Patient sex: F
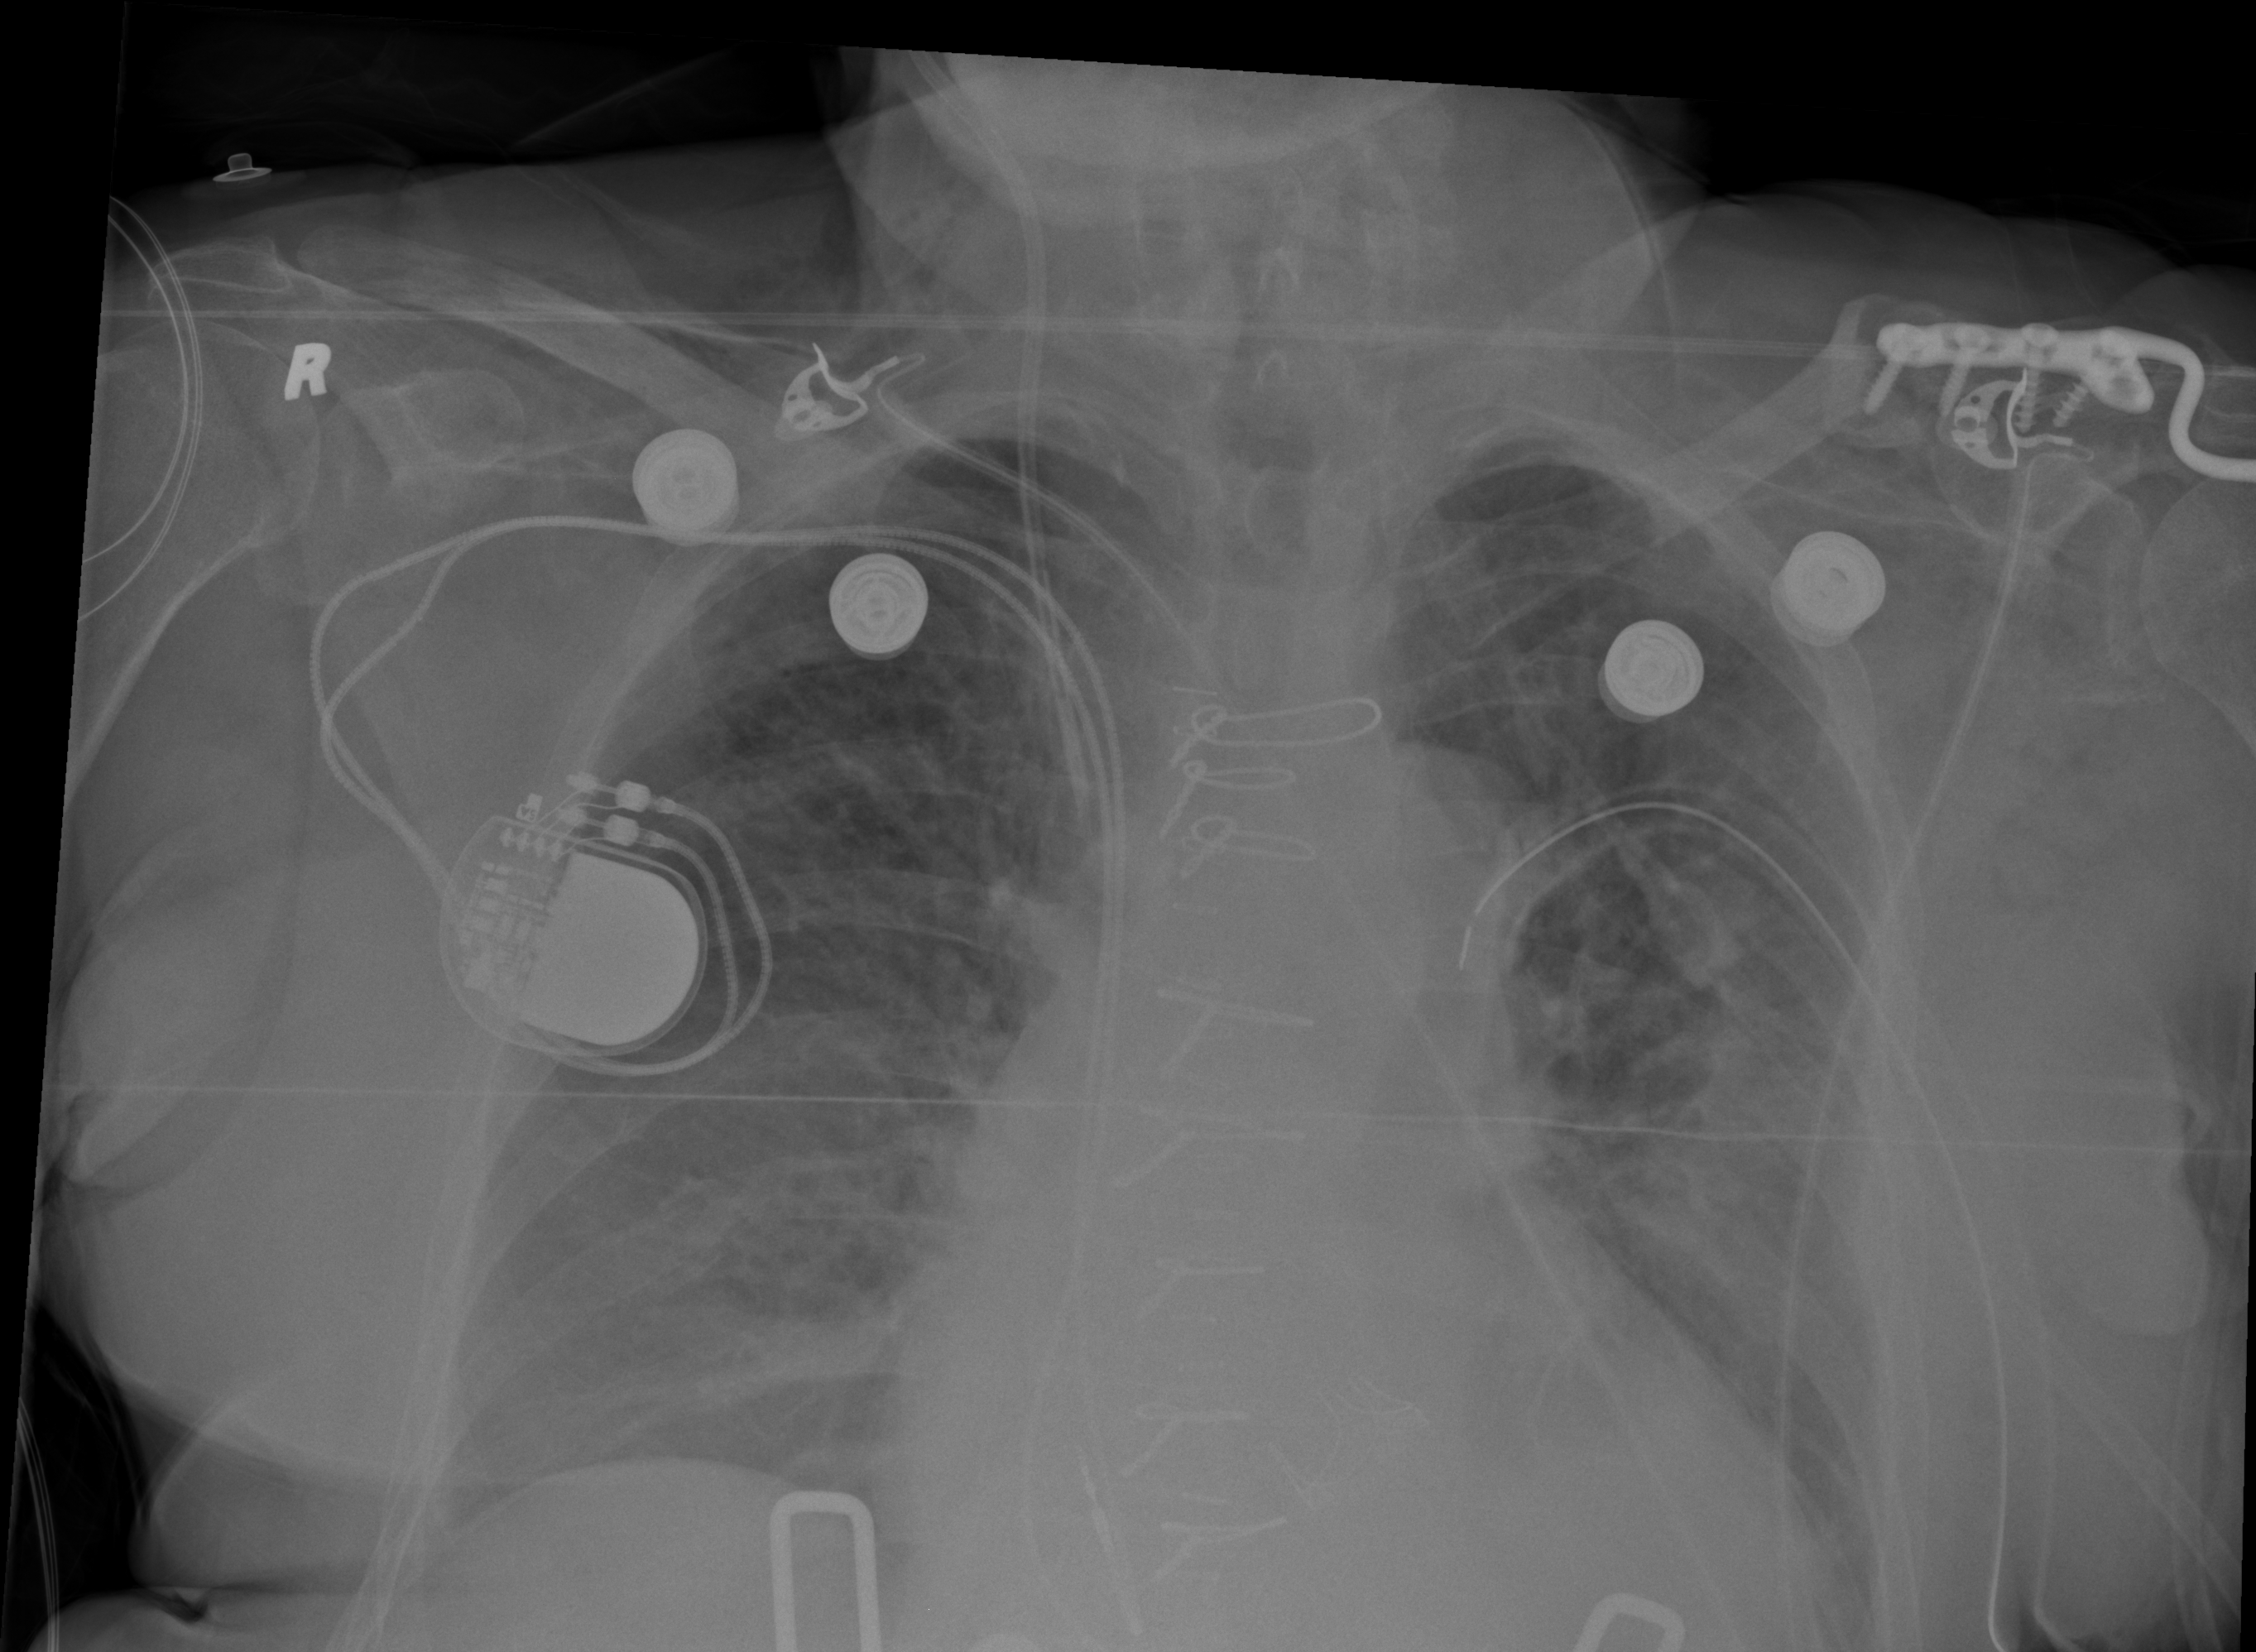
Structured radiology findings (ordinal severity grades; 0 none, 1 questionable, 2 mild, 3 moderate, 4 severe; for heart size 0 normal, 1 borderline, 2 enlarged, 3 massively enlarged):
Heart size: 2
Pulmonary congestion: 2
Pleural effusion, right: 3
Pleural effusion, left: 3
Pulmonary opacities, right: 2
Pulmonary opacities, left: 2
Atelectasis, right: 2
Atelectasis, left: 2